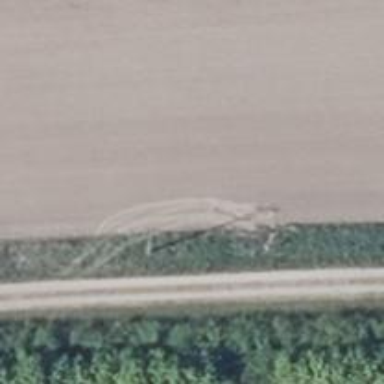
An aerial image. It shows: Minor power line.